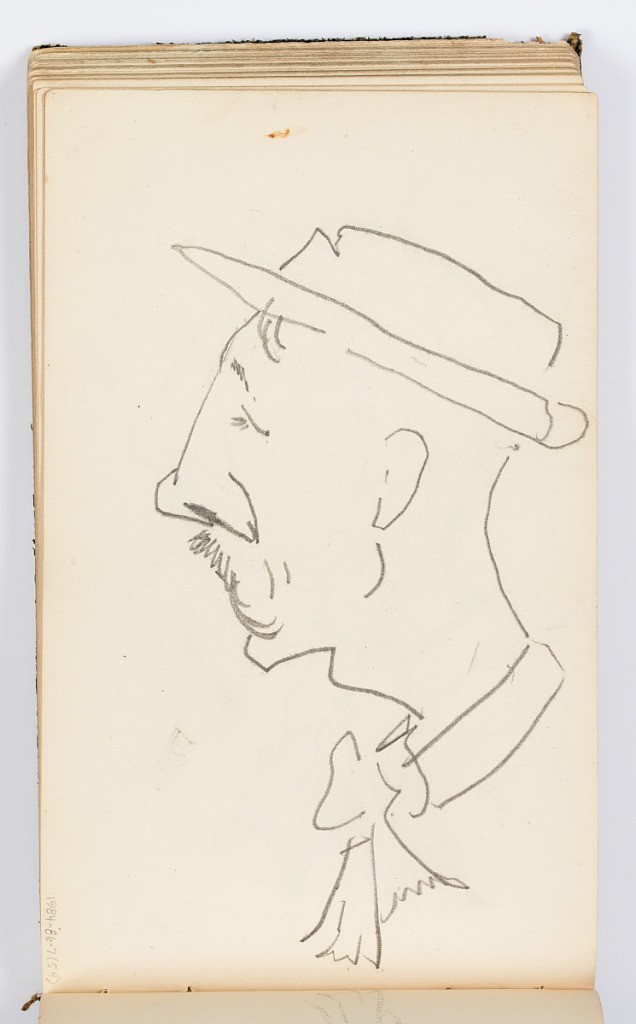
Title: Sketchbook Page: Caricature in Profile
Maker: Kenyon Cox, American, 1856–1919
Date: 1883
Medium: Graphite on paper
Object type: Sketchbook folio
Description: Caricature of a man with a hat and mustache in profile, facing left.